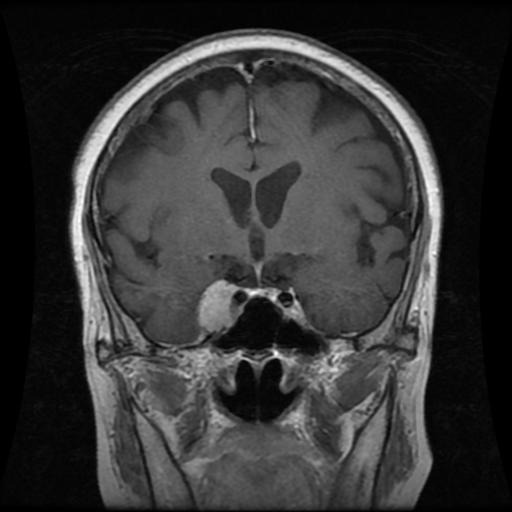
Label: meningioma